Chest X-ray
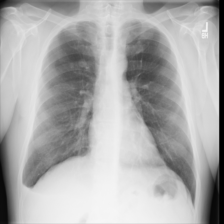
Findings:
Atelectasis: negative
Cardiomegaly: negative
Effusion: positive
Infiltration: negative
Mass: negative
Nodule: positive
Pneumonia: negative
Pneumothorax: negative
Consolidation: negative
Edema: negative
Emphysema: negative
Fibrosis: negative
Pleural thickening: negative
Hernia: negative